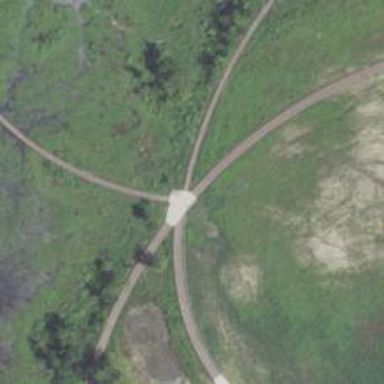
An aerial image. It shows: Bridge for cycleway.